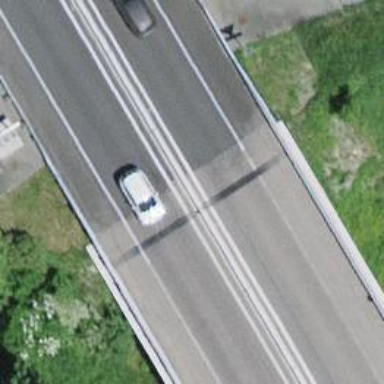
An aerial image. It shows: Asphalt surface bridge on trunk link highway.